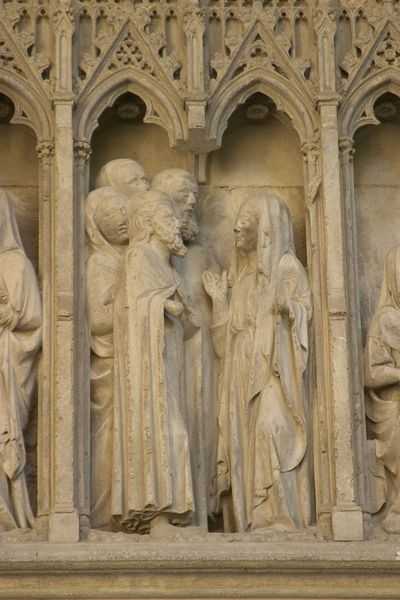
Titel: Kathedrale von Pamplona
Künstler: Jaques Perut
Standort: Pamplona, Kathedrale (EU - E - Navarra)
Schlagwörter: gruppe, hand, menschen, ausschnitt, frau, männer, pfeiler, säule, säulen, gespräch, bart, architektur, barock, stein, kirche, gewand, gotik, renaissance, skulptur, relief, bogen, fassade, detail, foto, nische, religion, altar, kathedrale, sims, skulpturen, sandstein, bündelpfeiler, gotisch, spitzbogen, spitzbögen, mittelalter, segen, baldachin, geistliche, heilige, maria, kirsche, masswerk, spitzbogenmasswerk